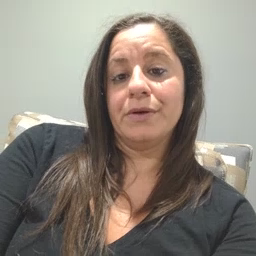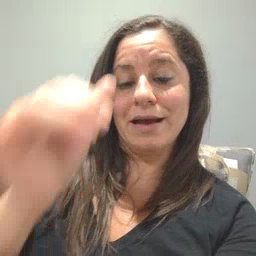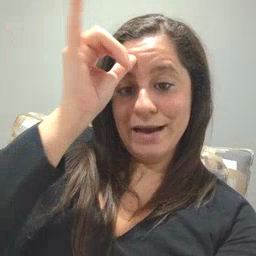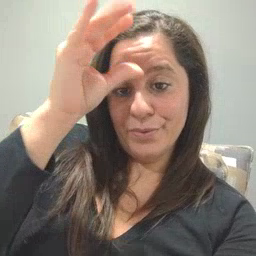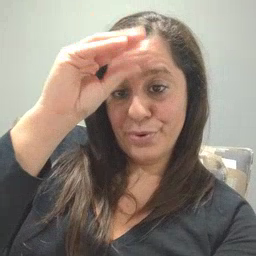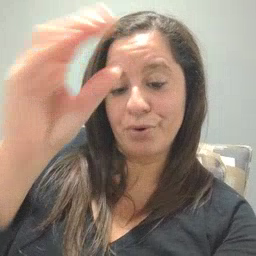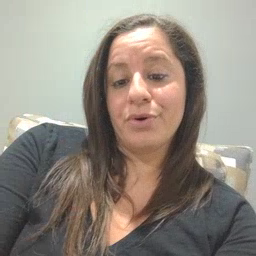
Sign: cowboy